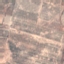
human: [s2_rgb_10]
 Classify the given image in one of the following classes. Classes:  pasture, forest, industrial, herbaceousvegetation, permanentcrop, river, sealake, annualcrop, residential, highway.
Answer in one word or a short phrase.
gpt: PermanentCrop